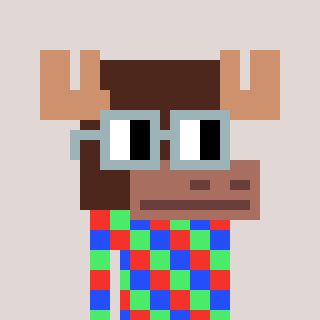
a pixel art character with square dark gray glasses, a moose-shaped head and a teal-colored body on a warm background